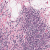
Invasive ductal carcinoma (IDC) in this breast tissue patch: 1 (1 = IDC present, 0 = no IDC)